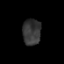
Tissue: prostate
Cell type: Myeloid cells
Senescence score: 0.2501
Nuclear area (px): 472
Mean DAPI intensity: 54.011